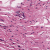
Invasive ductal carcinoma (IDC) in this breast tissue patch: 0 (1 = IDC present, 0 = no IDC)